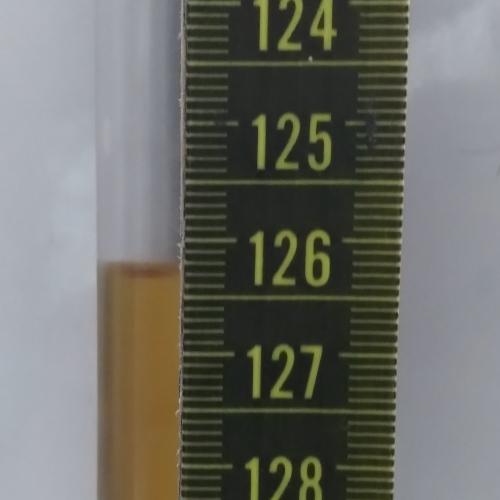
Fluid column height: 126.3 cm